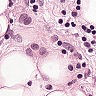
Metastatic tissue present: yes